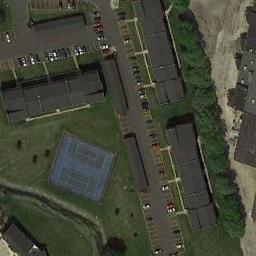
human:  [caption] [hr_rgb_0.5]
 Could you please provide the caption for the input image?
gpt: There are many cars in the parking lot next to the tennis courts .

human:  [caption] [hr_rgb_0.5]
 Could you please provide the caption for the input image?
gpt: The tennis court is on the grass next to some trees and parking lot .

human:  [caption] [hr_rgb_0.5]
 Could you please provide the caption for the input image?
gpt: There are many people playing on different tennis courts .

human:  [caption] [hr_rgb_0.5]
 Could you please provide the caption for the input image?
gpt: Tennis court on the lawn with buildings and parking nearby .

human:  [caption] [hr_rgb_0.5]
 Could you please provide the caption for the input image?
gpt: The tennis courts are on a green meadow beside some black buildings .